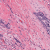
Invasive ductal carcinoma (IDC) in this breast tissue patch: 1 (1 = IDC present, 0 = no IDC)